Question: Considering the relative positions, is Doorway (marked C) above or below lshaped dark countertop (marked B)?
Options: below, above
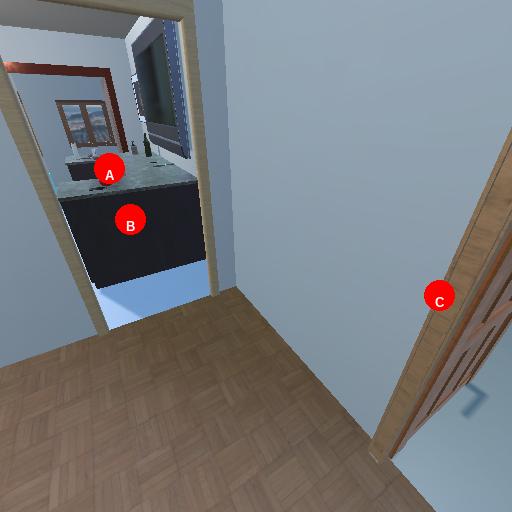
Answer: below